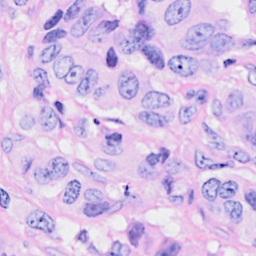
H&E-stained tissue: Breast